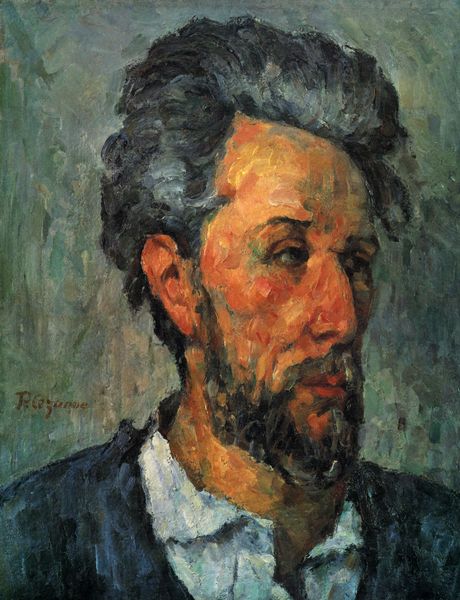
Titel: Porträt des Victor Choquet
Künstler: Paul Cézanne
Institution: Privatsammlung
Schlagwörter: blau, gemälde, hand, kopf, mann, schatten, weiß, cezanne, gelb, grob, grün, impressionismus, braun, bunt, frisur, grau, haar, hintergrund, licht, mund, nase, ohr, orange, profil, schwarz, stirn, türkis, blick, rot, expressionismus, flächig, malerei, alt, anzug, bart, hemd, jacke, wand, augen, bärtig, gesicht, kleidung, kragen, silber, trauer, vollbart, hals, herr, portrait, porträt, signatur, öl, pastos, schlank, auge, haare, mantel, person, brustbild, kinn, knopf, lippen, locke, locken, rosa, schultern, traurig, mähne, wangen, schlafen, moderne, backen, russland, farben, signiert, ausdruck, wild, dick, duktus, asketisch, detail, ernst, schmal, brauen, manet, melancholie, verträumt, dreiviertelprofil, hemdkragen, kinnbart, sakko, schnauzer, jacket, geschlossen, lider, striche, umriss, eindruck, impression, offen, hager, kontur, mundwinkel, hakennase, konturen, selbstbildnis, wirr, kunst, pinsel, farbauftrag, pinselstrich, strähne, gekämmt, halbprofil, rasiert, verwischt, schläfen, schlaff, paul cezanne, müde, lich, grautöne, verschlafen, tolle, strähnen, mager, spachtel, geischt, grauhaarig, halpprofil, bärtiger mann, geb, rasur, zerzaust, ergraut, partie, schulterbild, gelb orange, portriat, touche, öl auf leinwand, ausgezert, blick nach links, cézanna, dunkle weste, filogome, große ohren, matter hintergrund, orange kragen, paul cézz, sohr, cezannde, blickt zur seite, bperson